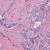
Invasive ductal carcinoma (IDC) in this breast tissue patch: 1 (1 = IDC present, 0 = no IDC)